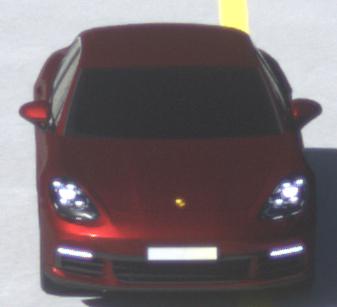
Make: Porsche
Model: Panamera
Detailed model: Panamera (971)
Model produced from: 2016/11
Model produced until: 2018/08
Doors: 5
Color: red
Road condition: dry road
Daytime: morning or afternoon
Contrast: high contrast